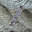
Label: 1